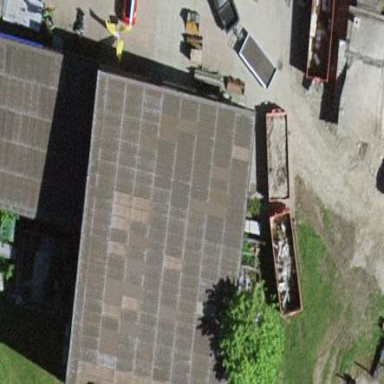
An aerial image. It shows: Building housing car repair shop.